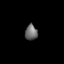
Tissue: lung
Cell type: Myeloid cells
Senescence score: 0.595
Nuclear area (px): 187
Mean DAPI intensity: 108.096